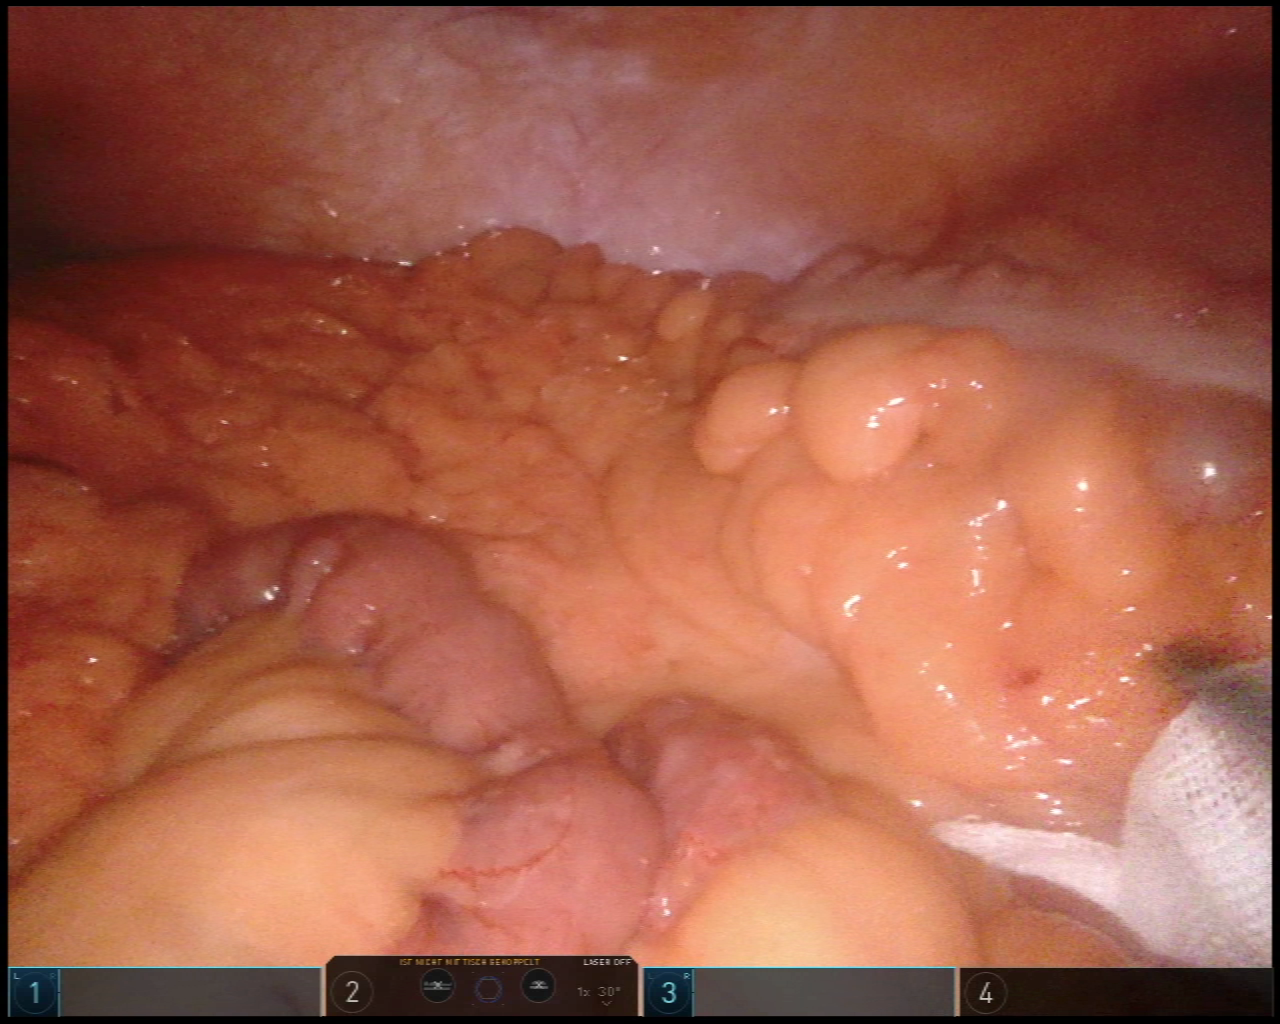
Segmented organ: abdominal_wall
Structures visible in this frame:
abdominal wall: yes
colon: yes
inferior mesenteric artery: no
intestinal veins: no
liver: no
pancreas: no
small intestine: yes
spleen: no
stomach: no
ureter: no
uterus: no
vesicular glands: no